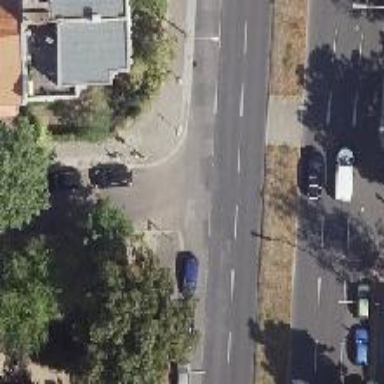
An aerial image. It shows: Compacted footway with excellent trail visibility.